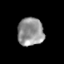
Tissue: skin
Cell type: Epithelial cells
Senescence score: 0.2162
Nuclear area (px): 722
Mean DAPI intensity: 146.788